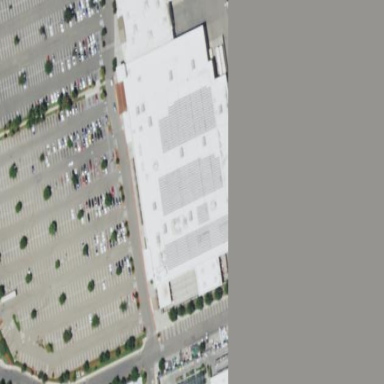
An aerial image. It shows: Department store building.